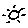
Label: sun